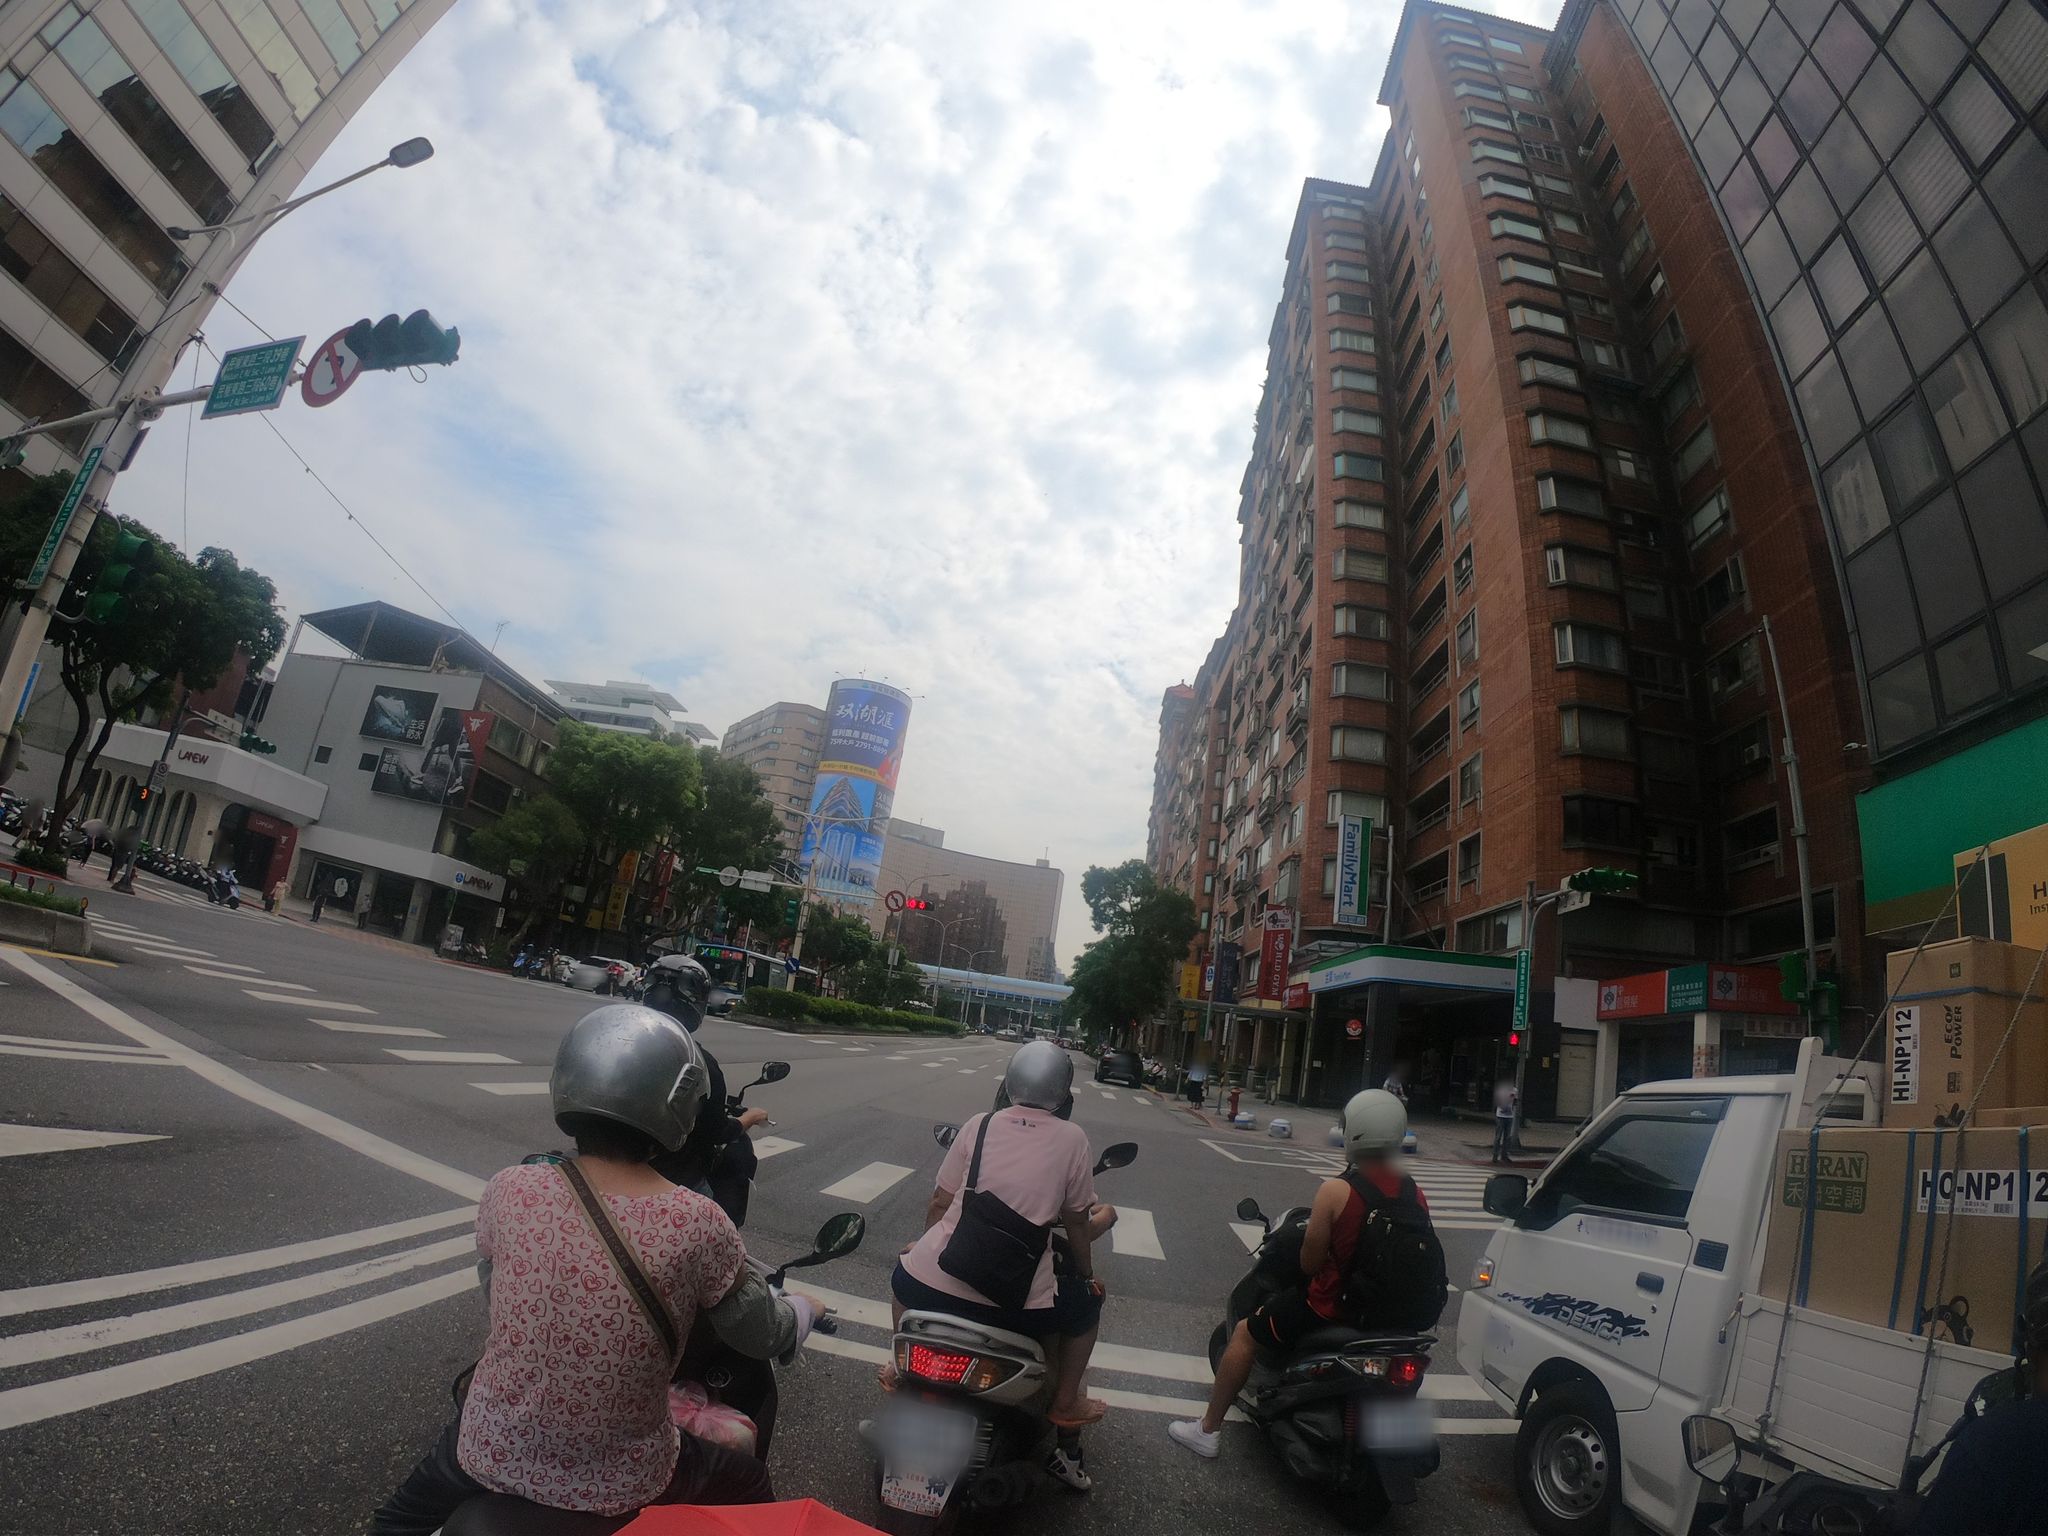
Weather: cloudy
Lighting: day
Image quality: good
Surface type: driving surface
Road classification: secondary
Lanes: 4
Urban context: urban centre
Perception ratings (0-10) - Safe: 6.27, Lively: 6.84, Beautiful: 6.54, Boring: 5.25, Depressing: 7.54, Wealthy: 4.11